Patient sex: F
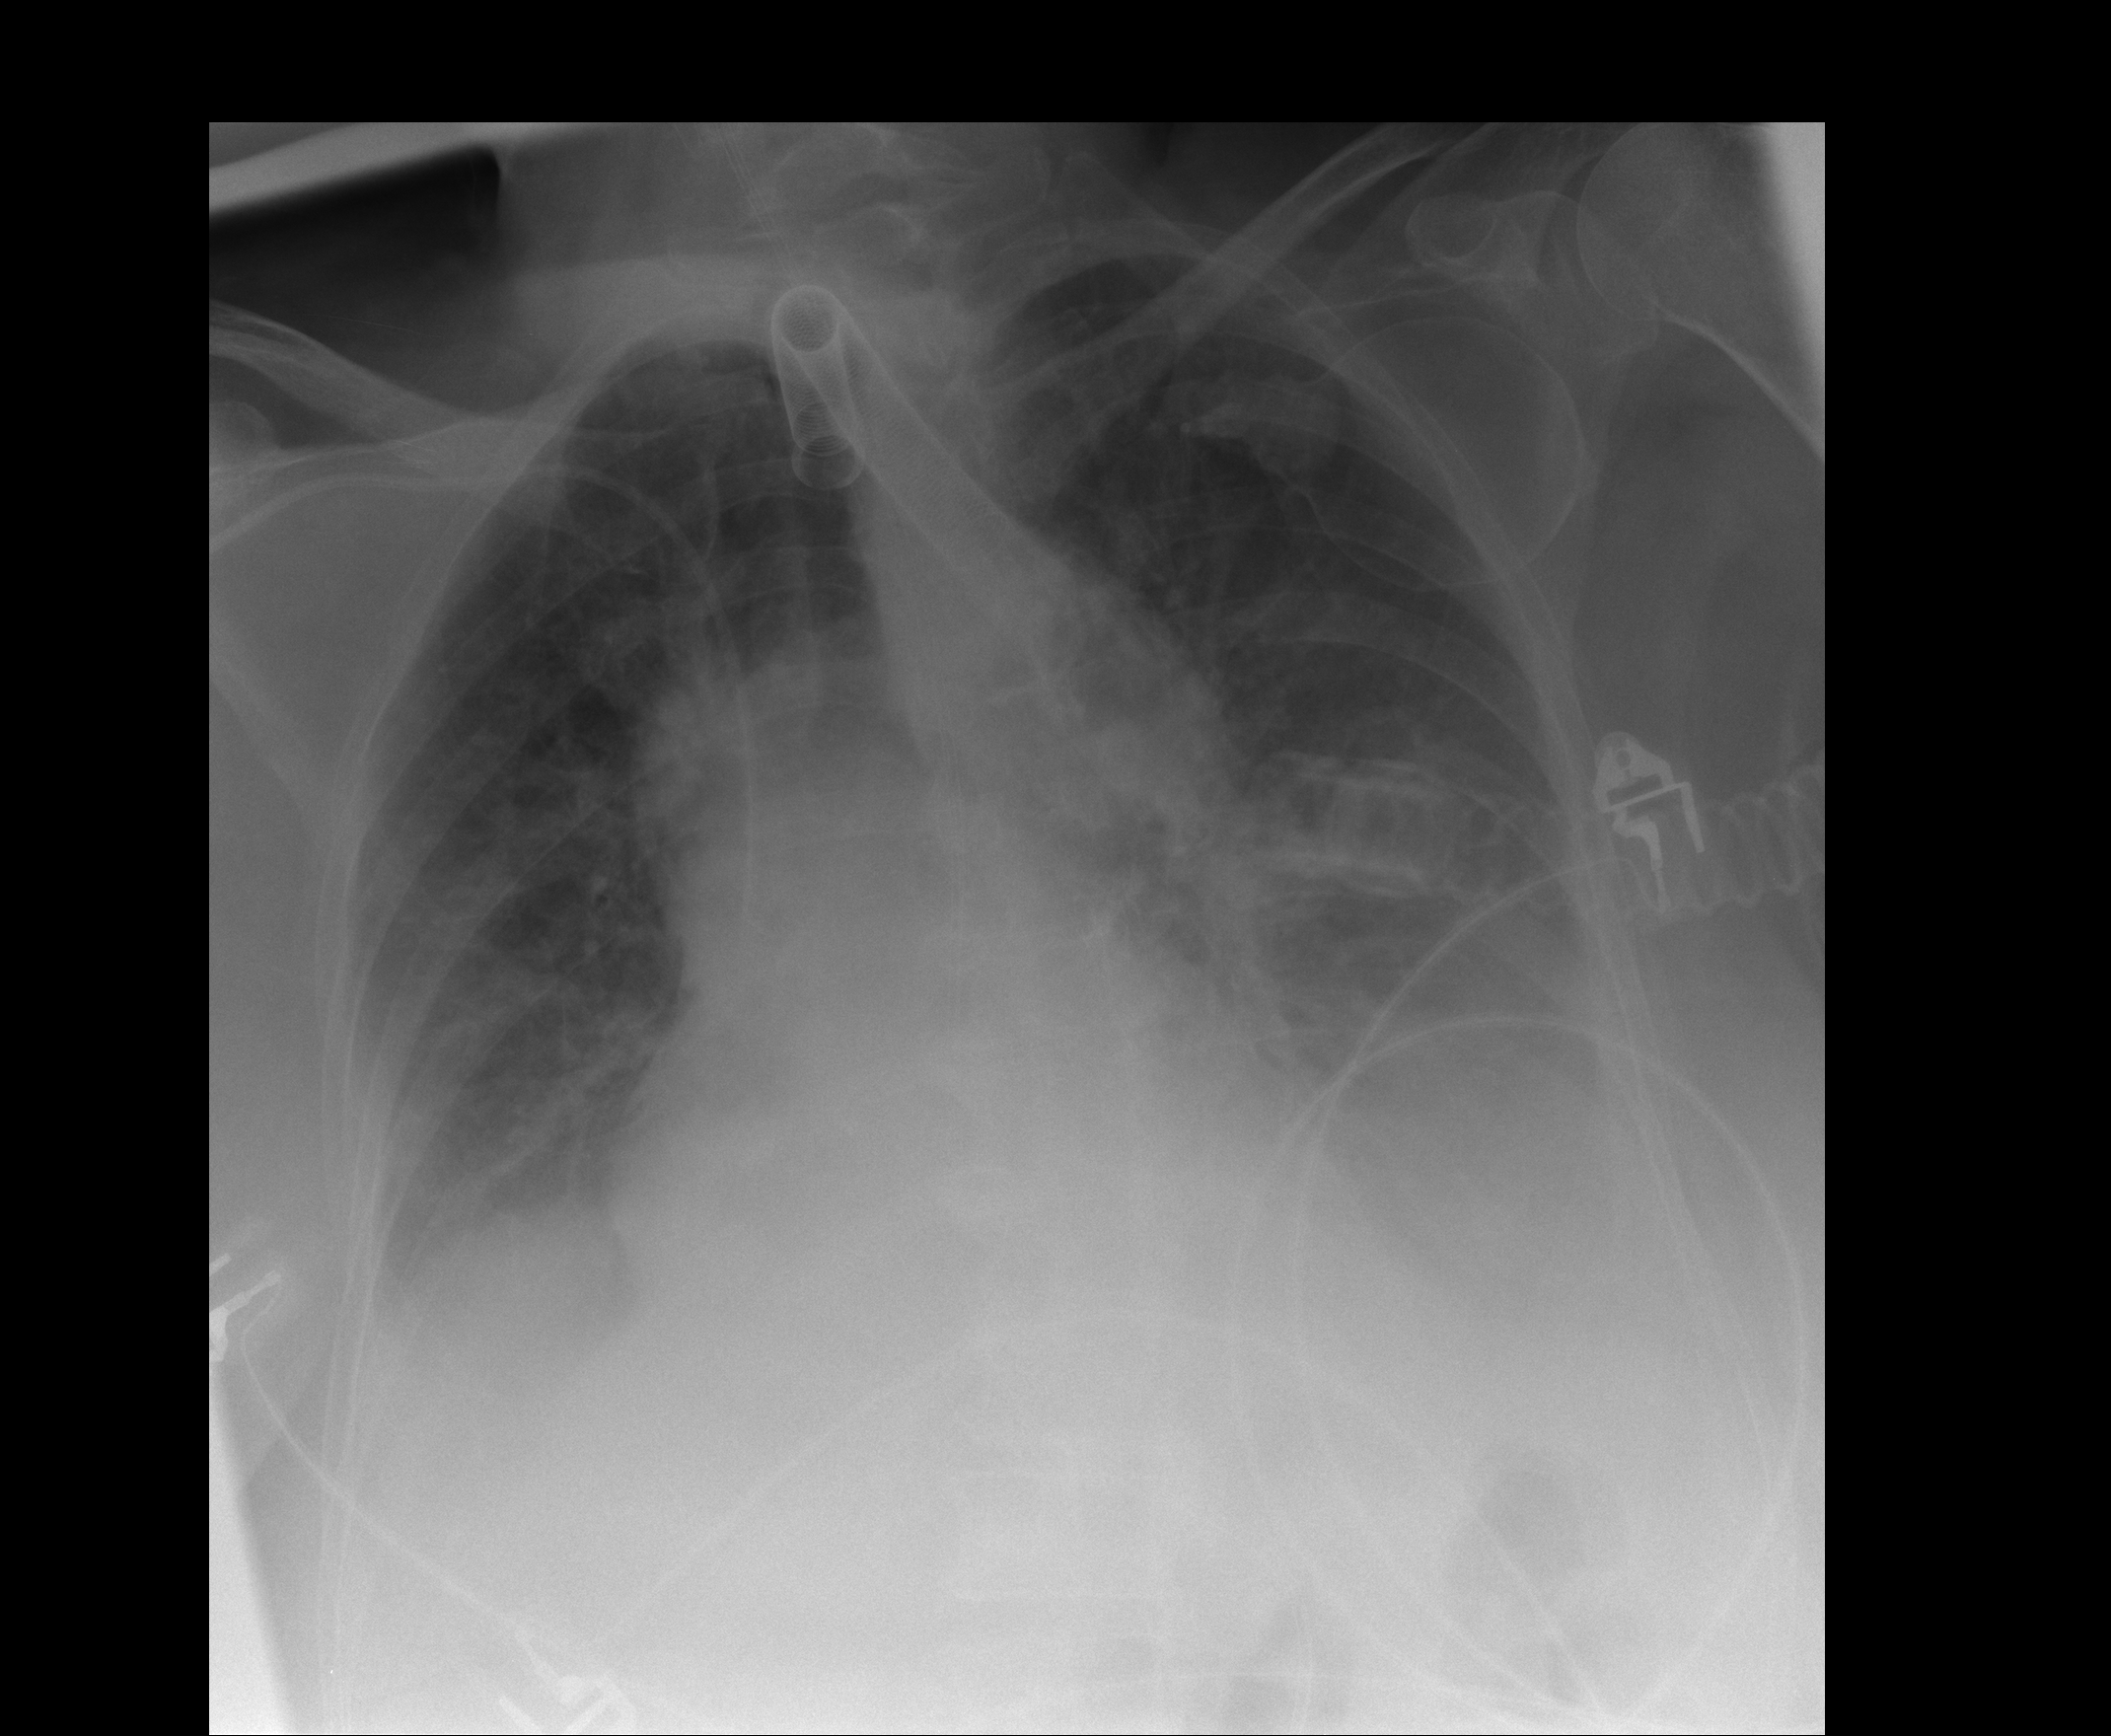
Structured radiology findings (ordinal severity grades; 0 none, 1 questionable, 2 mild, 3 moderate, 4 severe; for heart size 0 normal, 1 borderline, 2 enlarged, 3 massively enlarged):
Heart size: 2
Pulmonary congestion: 2
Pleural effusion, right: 2
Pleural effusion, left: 3
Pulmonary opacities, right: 1
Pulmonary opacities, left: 1
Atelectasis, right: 2
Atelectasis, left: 2